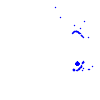
Particle: electron